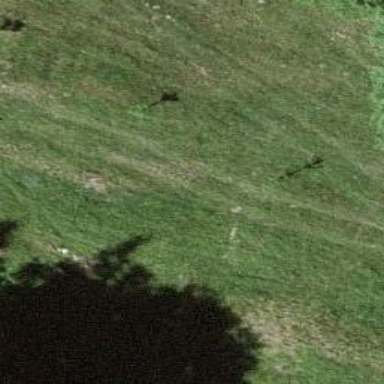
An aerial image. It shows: Grass track with Grade 4 tracktype.